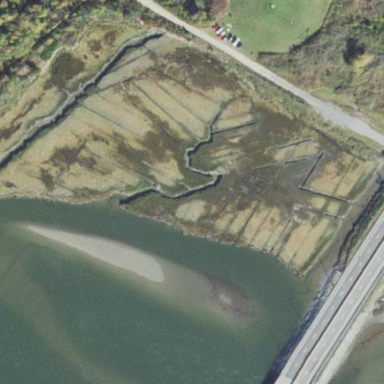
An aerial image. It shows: Saltmarsh wetland area.